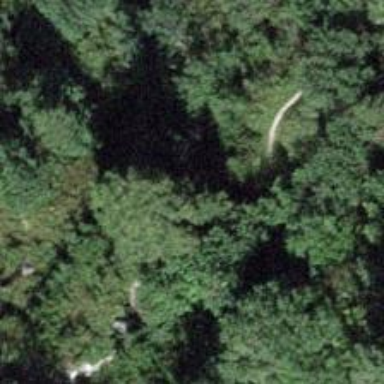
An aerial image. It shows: Path on the ground.